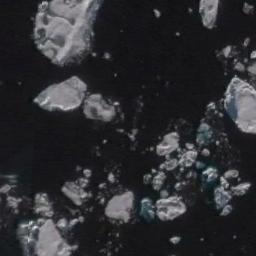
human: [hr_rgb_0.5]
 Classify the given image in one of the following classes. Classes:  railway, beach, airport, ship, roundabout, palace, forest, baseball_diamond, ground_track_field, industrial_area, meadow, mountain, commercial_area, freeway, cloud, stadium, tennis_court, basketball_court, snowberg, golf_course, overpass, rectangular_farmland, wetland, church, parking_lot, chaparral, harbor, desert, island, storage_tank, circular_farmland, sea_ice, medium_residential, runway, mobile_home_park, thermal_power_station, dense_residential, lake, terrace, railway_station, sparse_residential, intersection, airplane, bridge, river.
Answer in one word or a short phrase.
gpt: sea_ice